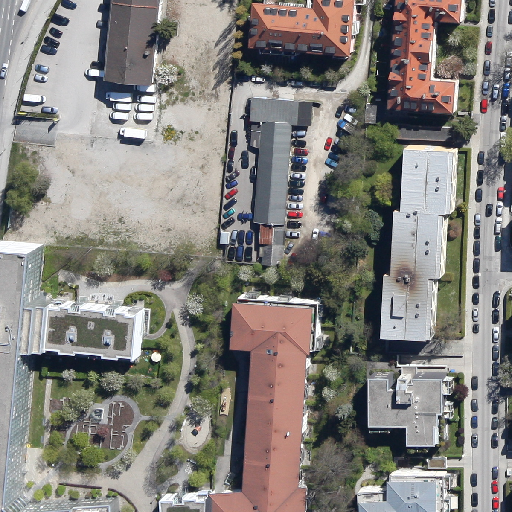
Referring expression: building along the road